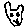
Label: bird